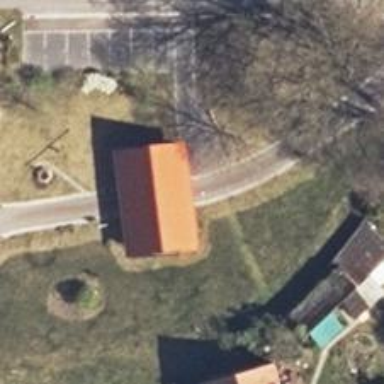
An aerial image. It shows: Covered residential road tunnel.